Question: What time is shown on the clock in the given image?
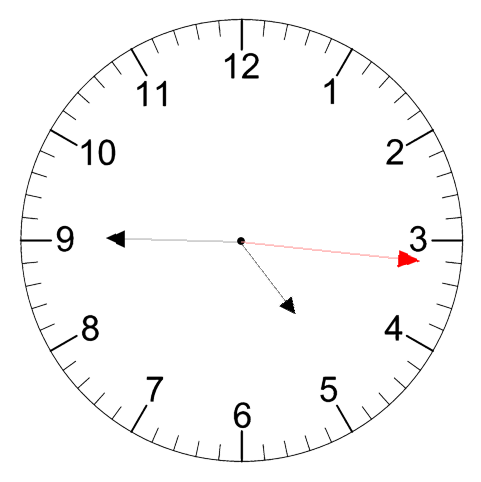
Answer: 04:45:16